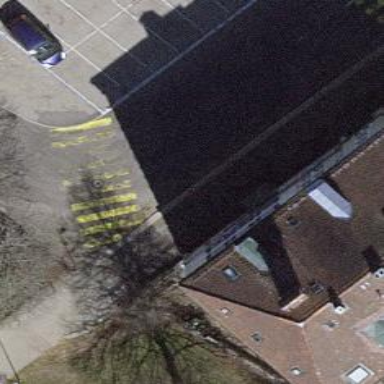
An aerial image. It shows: Bus stop with platform for public transport.